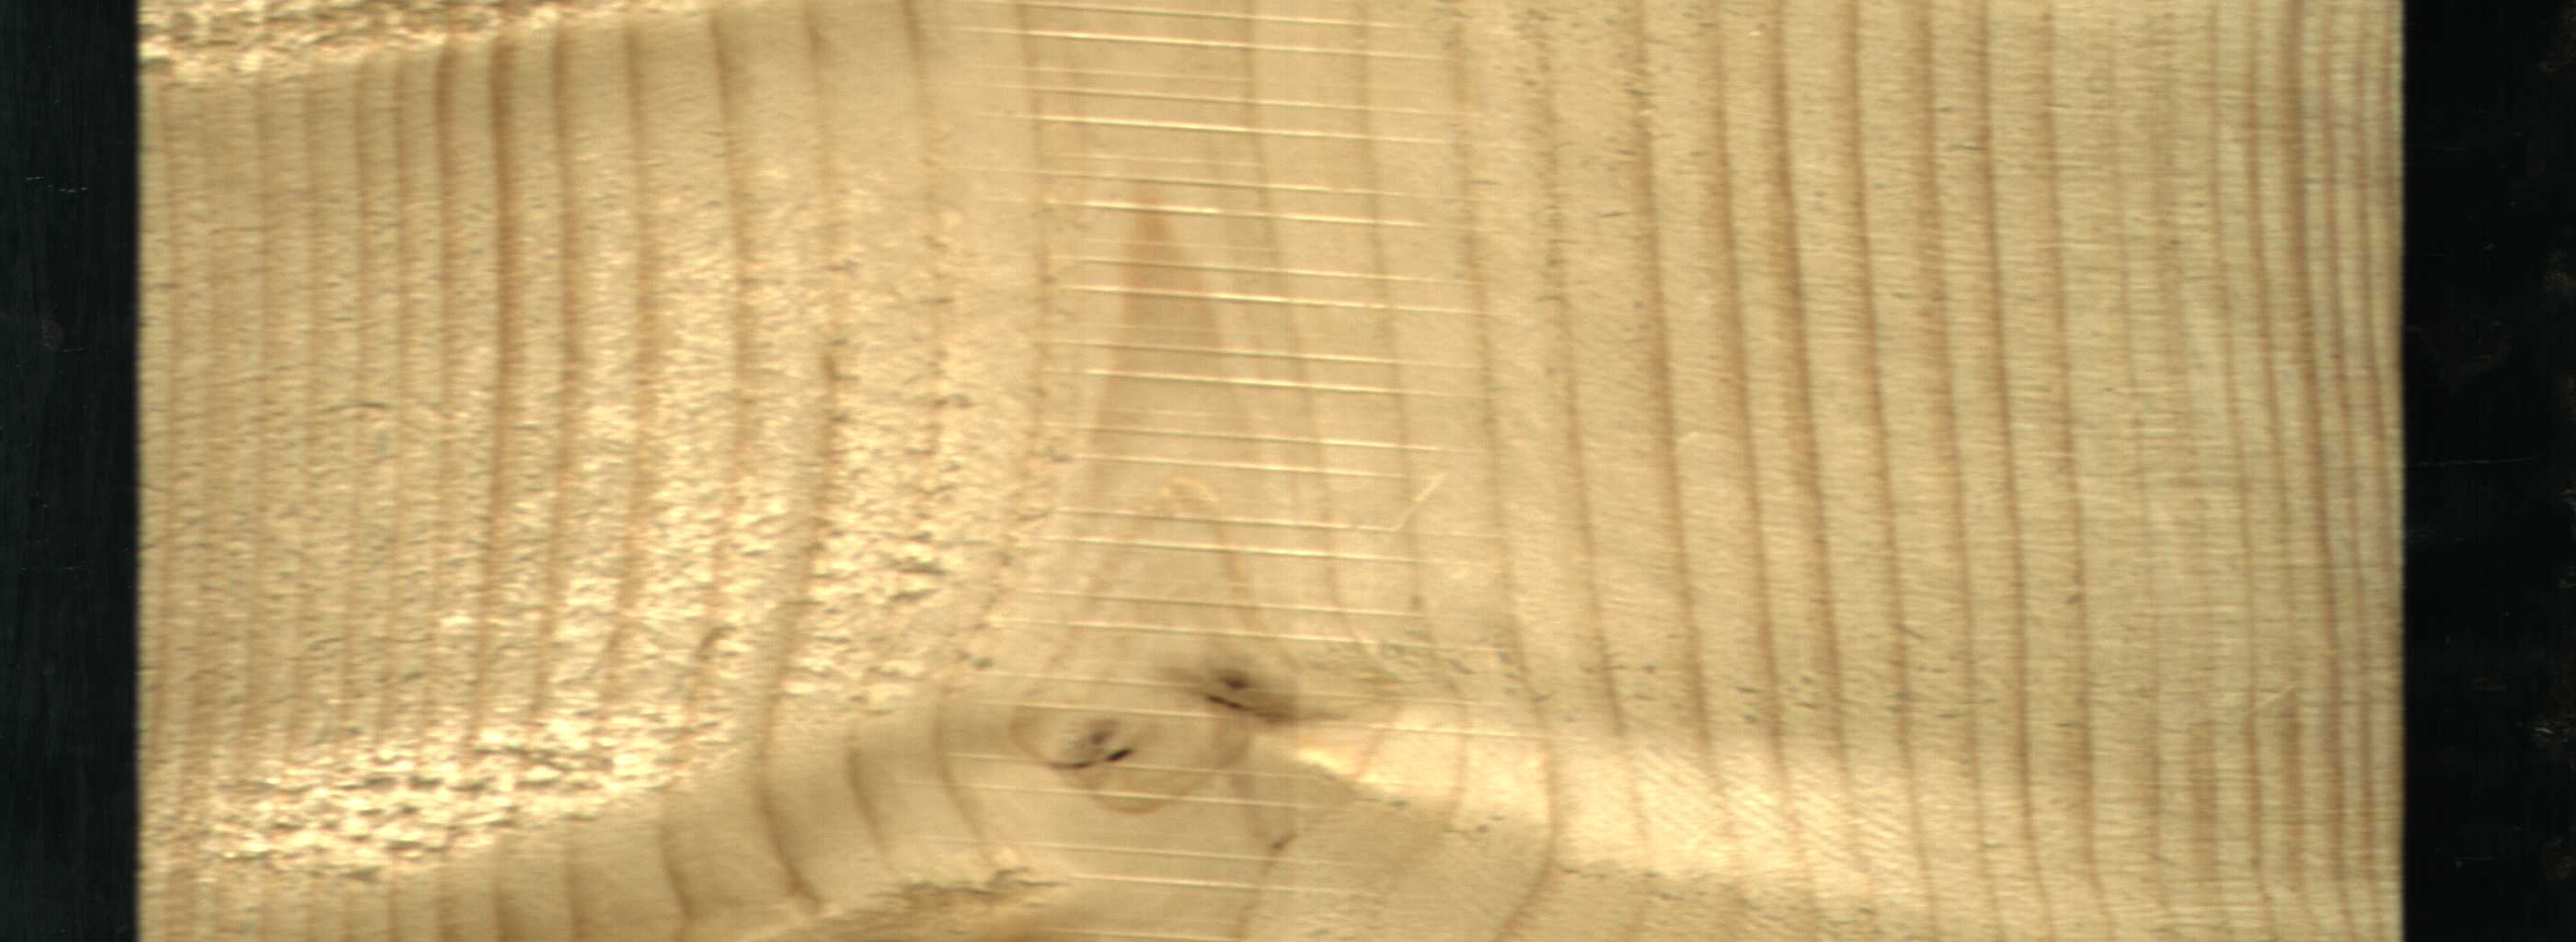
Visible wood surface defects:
Live_Knot
Live_Knot